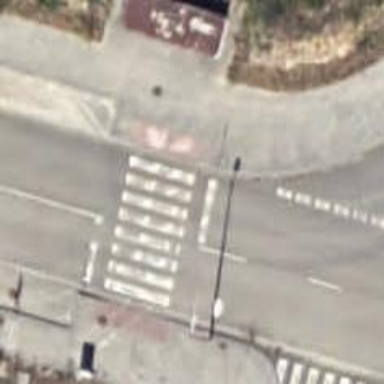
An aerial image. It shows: Zebra crossing on the road.